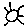
Label: sun